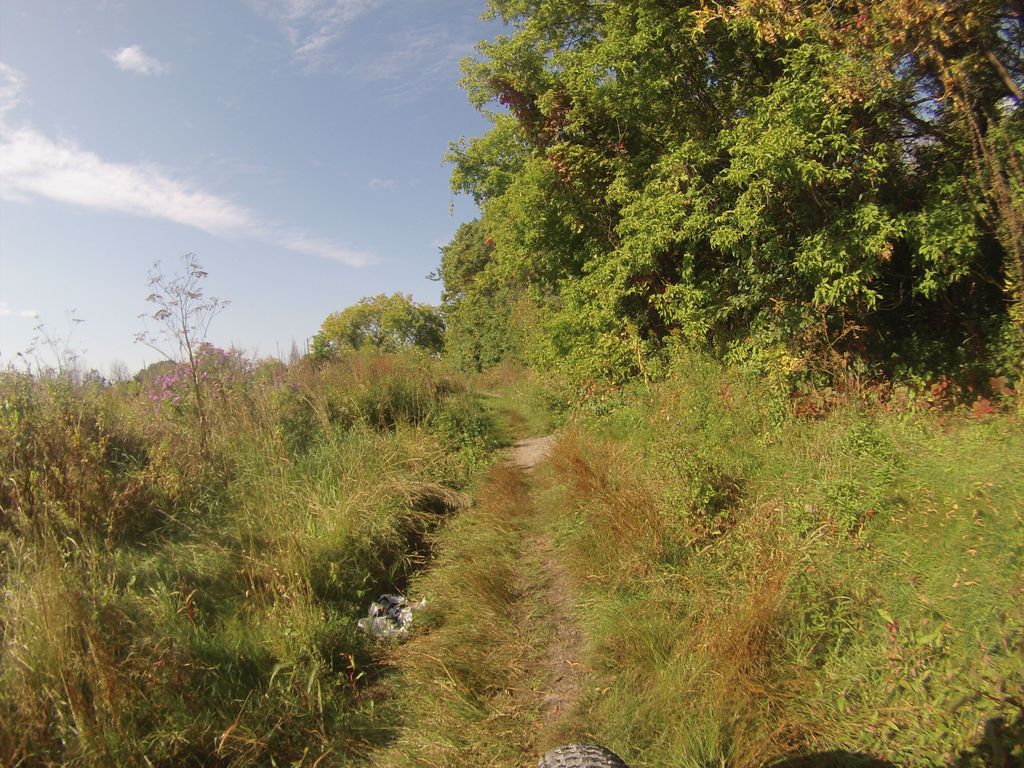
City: ottawa-gatineau